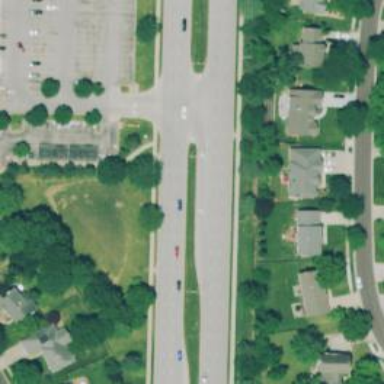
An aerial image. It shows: Dash road marking.